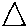
Label: triangle